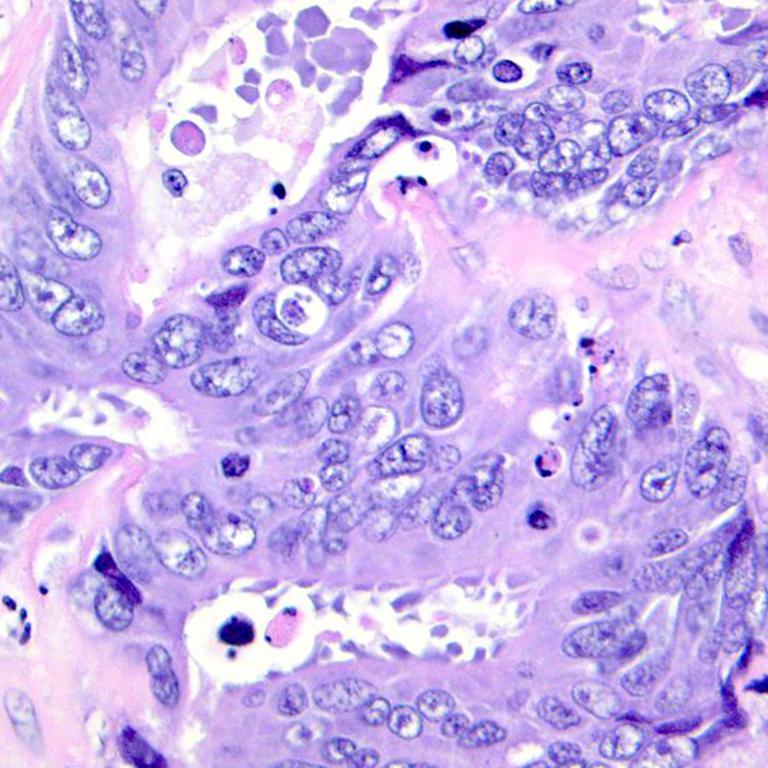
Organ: colon
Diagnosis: adenocarcinomas